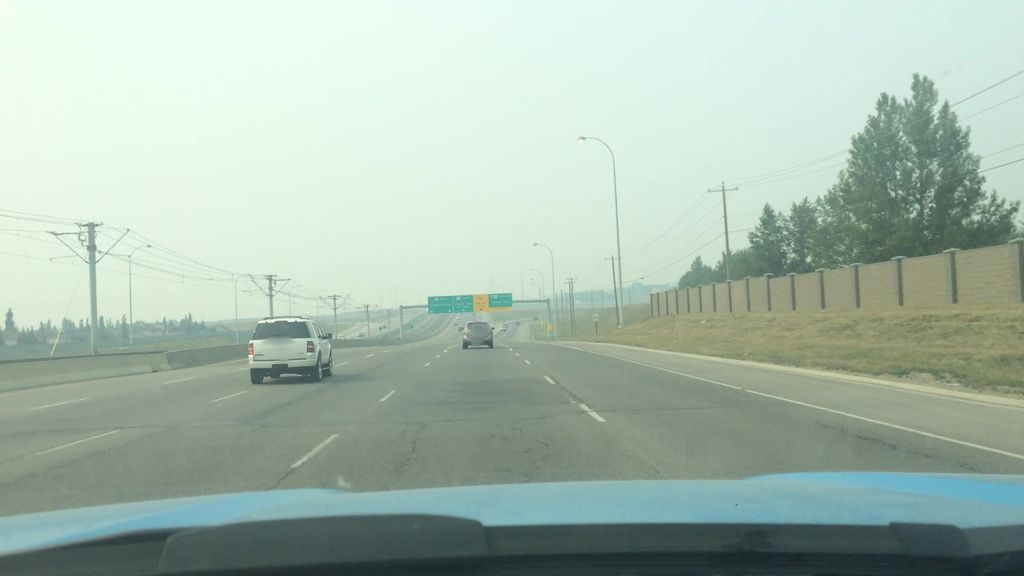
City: calgary